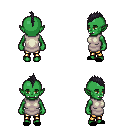
a pixel art fantasy rpg character, female body template, orc, green skin, white tunic, gold greaves, raven mohawk hairstyle, black slippers, four views (front, back, left, right), 2x2 character sprite sheet, small pixel art, hard edges, no anti-aliasing